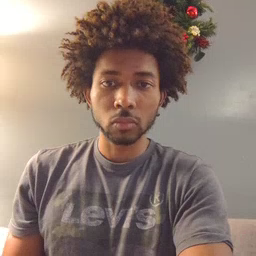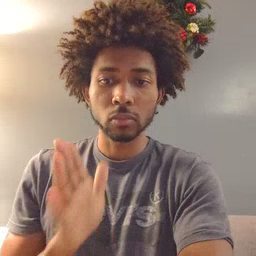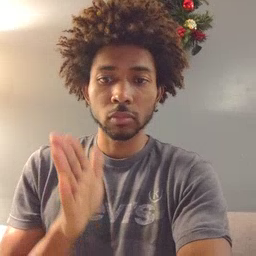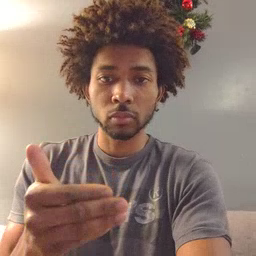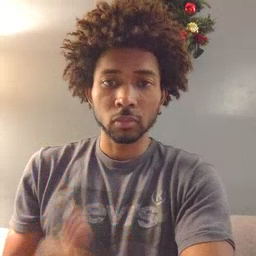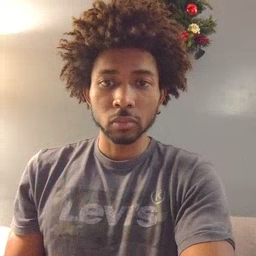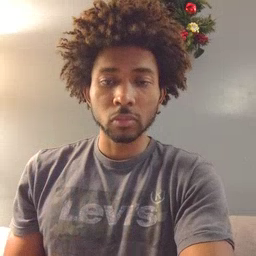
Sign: room